Question: HTML:
'''
<div class="controls controls-row">
<label>Good</label>
<input type="text" class="span3" name="one">
</div>
<div class="controls controls-row">
<label>Still good</label>
<input type="text" class="span3" name="two">
<label>Bad</label>
<input type="text" class="span3" name="three">
</div>
'''
Output:

'Still good' and 'Bad' should be in one line. They are in one line when I remove the label tags. However I need the labels and I cannot find any example on how to use label correctly with controls-row.
I use the latest twitter bootstrap release.
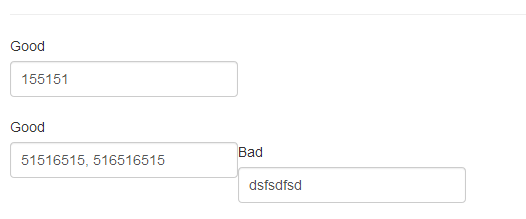
Answer: I have created the same effect in the following way : Jsfiddle <URL>
'''
<div class="controls controls-row">
<label>Good</label>
<input type="text" class="span3" name="one">
</div>
<div class="controls controls-row">
<div class="row-fluid">
<div class="span12">
<div class="span6">
<label>Still good</label>
<input type="text" class="span12" name="two">
</div>
<div class="span6">
<label>Bad</label>
<input type="text" class="span12" name="three">
</div>
</div>
</div>
'''